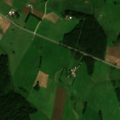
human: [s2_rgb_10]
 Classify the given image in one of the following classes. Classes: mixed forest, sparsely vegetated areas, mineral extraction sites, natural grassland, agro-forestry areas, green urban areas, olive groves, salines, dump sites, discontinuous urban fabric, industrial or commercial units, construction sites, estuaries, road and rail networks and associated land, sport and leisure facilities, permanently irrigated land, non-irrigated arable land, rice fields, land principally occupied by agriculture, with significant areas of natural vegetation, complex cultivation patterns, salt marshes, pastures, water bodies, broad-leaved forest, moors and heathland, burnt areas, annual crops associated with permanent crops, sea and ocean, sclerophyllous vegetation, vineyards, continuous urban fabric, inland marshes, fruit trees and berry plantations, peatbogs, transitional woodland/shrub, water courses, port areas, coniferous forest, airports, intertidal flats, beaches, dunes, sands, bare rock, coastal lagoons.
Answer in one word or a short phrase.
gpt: non-irrigated arable land, pastures, complex cultivation patterns, land principally occupied by agriculture, with significant areas of natural vegetation, broad-leaved forest